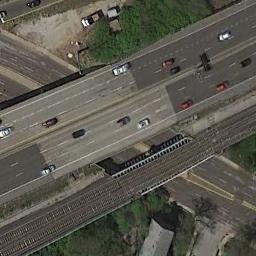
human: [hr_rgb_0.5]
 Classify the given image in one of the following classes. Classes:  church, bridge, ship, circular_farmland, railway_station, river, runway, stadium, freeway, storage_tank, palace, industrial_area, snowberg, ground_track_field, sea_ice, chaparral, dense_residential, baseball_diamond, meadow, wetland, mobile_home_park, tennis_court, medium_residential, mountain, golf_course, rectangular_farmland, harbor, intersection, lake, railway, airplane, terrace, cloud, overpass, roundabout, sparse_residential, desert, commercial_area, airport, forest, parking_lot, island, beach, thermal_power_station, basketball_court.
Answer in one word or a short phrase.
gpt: overpass